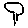
Label: tree